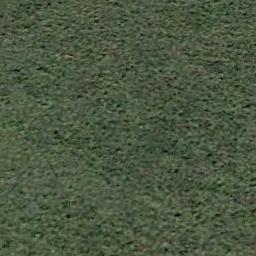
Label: meadow